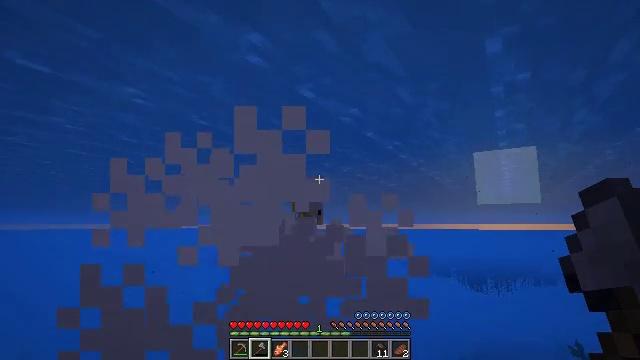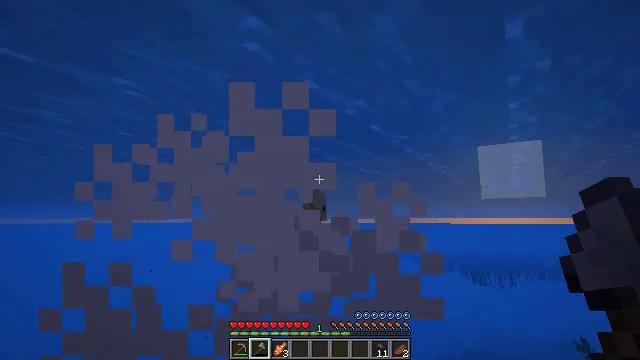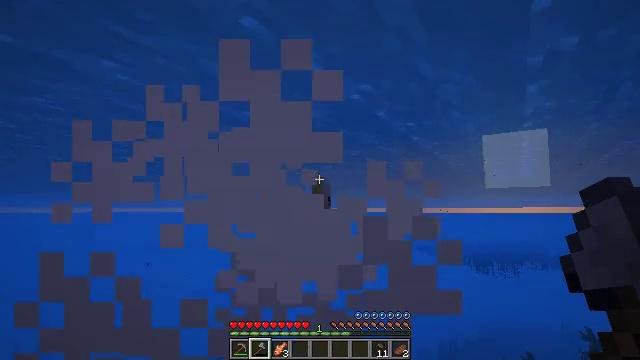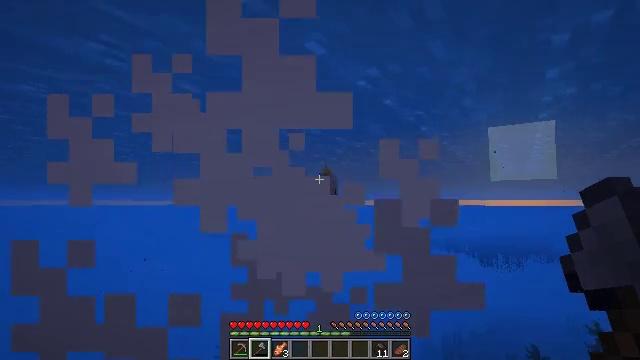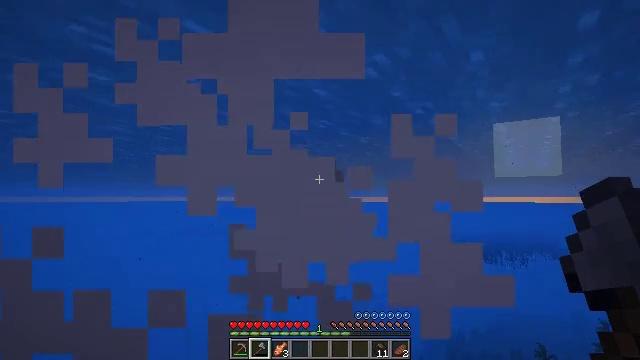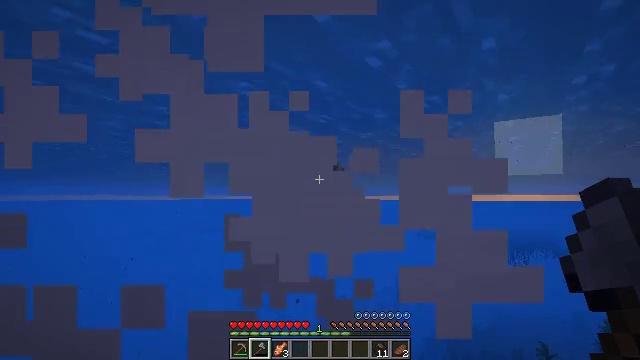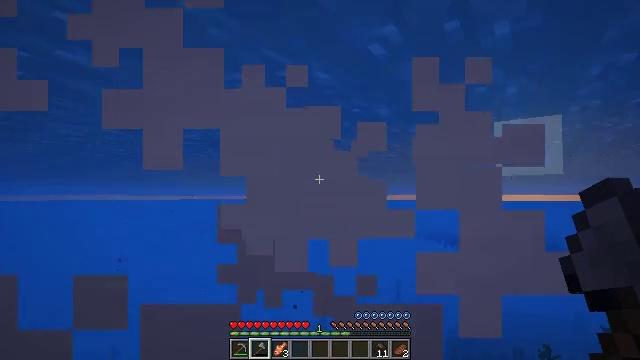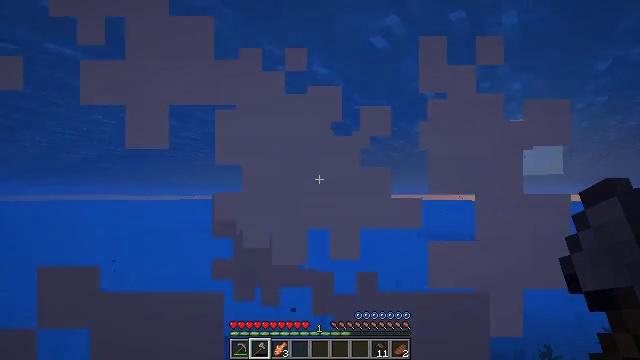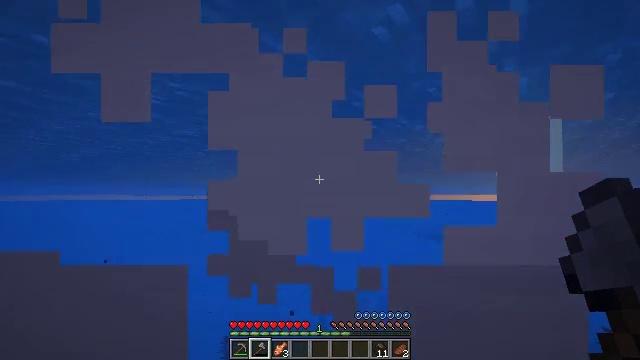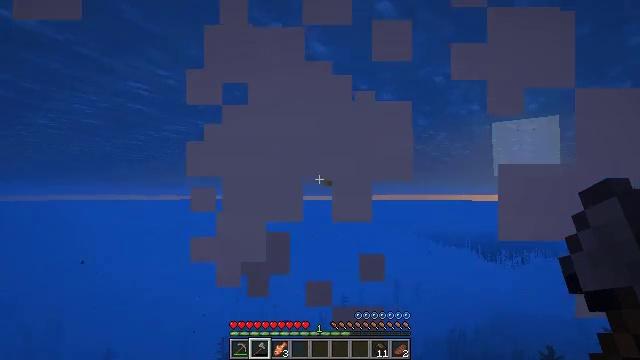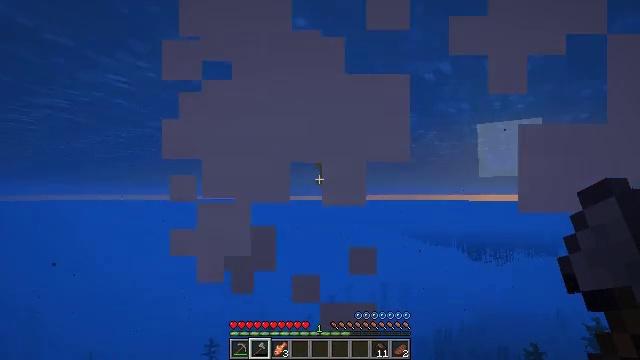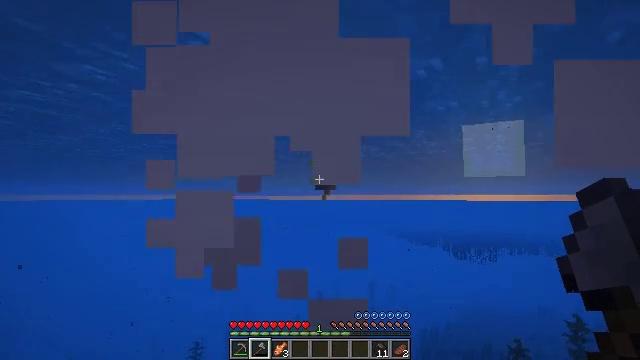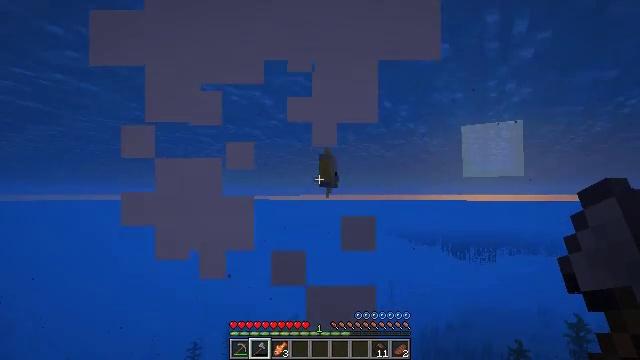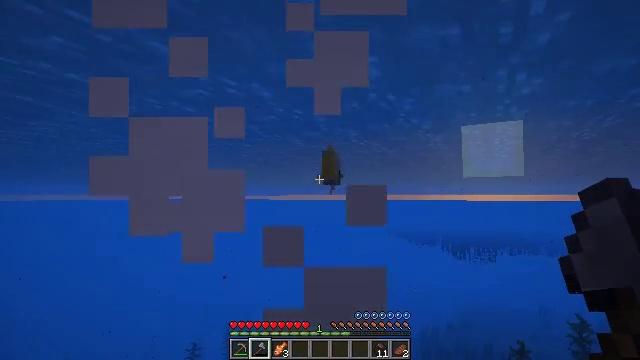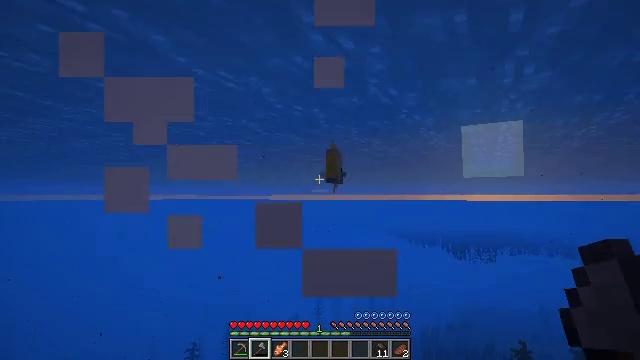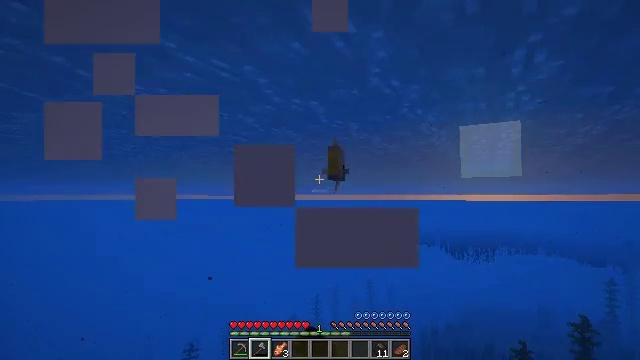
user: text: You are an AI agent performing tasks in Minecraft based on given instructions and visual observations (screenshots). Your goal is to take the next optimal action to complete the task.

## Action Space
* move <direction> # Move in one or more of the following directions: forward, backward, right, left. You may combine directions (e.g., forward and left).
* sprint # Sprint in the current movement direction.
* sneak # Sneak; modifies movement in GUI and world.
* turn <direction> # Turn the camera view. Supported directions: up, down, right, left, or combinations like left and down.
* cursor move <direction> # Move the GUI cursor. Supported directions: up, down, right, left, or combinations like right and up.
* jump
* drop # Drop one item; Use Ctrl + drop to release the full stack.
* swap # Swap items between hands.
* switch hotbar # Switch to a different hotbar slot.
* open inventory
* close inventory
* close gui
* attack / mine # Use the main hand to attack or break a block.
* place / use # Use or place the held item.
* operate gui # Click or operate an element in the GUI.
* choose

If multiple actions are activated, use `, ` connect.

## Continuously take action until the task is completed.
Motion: motion action
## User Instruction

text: Kill the tropical fish.
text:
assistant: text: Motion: move forward, turn down
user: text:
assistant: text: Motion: move forward, turn down
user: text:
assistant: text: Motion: move forward, turn down
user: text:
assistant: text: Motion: move forward
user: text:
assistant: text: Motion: move forward
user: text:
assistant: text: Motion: move forward
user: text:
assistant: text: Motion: move forward
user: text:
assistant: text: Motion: move forward
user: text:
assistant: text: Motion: move forward
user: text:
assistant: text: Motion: move forward, turn right
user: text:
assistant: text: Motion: move forward, turn right
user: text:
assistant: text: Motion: move forward
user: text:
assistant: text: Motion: move forward
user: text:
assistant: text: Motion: move forward, attack / mine
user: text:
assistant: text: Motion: move forward, attack / mine
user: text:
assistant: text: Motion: move forward, attack / mine
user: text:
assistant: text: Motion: move forward
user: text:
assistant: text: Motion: move forward
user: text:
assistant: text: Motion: move forward, turn right
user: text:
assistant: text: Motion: move forward, turn right
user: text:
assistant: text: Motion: move forward, sprint
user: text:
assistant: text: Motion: move forward, sprint
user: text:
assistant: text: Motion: move forward, sprint, turn up
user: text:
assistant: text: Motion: move forward, sprint
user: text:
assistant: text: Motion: move forward, sprint
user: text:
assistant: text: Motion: move forward, sprint
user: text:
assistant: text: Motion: move forward, sprint, turn up
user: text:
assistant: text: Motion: move forward, sprint, turn up
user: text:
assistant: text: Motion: move forward, sprint, jump
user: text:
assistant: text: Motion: move forward, sprint, turn right and up, jump